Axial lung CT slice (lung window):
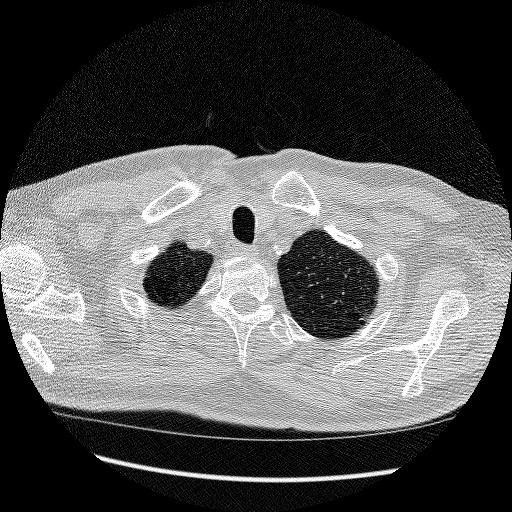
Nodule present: no